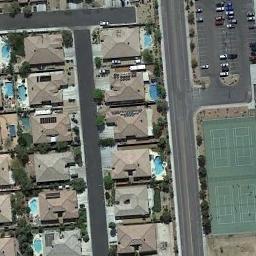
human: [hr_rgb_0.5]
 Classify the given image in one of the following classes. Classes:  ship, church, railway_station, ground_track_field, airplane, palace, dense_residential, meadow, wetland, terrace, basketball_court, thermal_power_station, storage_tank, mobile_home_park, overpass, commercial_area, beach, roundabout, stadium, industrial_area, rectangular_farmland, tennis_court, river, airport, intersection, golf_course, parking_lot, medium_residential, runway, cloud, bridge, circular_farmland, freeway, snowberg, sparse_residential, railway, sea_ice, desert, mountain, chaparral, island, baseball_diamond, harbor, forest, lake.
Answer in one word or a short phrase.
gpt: tennis_court